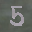
Label: 5